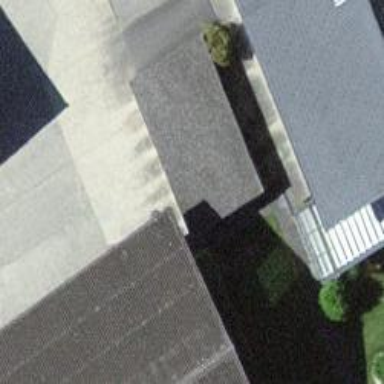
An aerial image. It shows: View of roof of building.